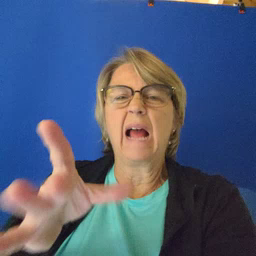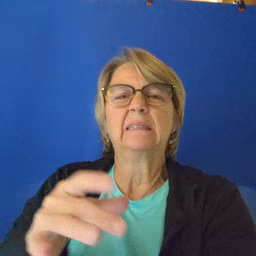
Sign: hate